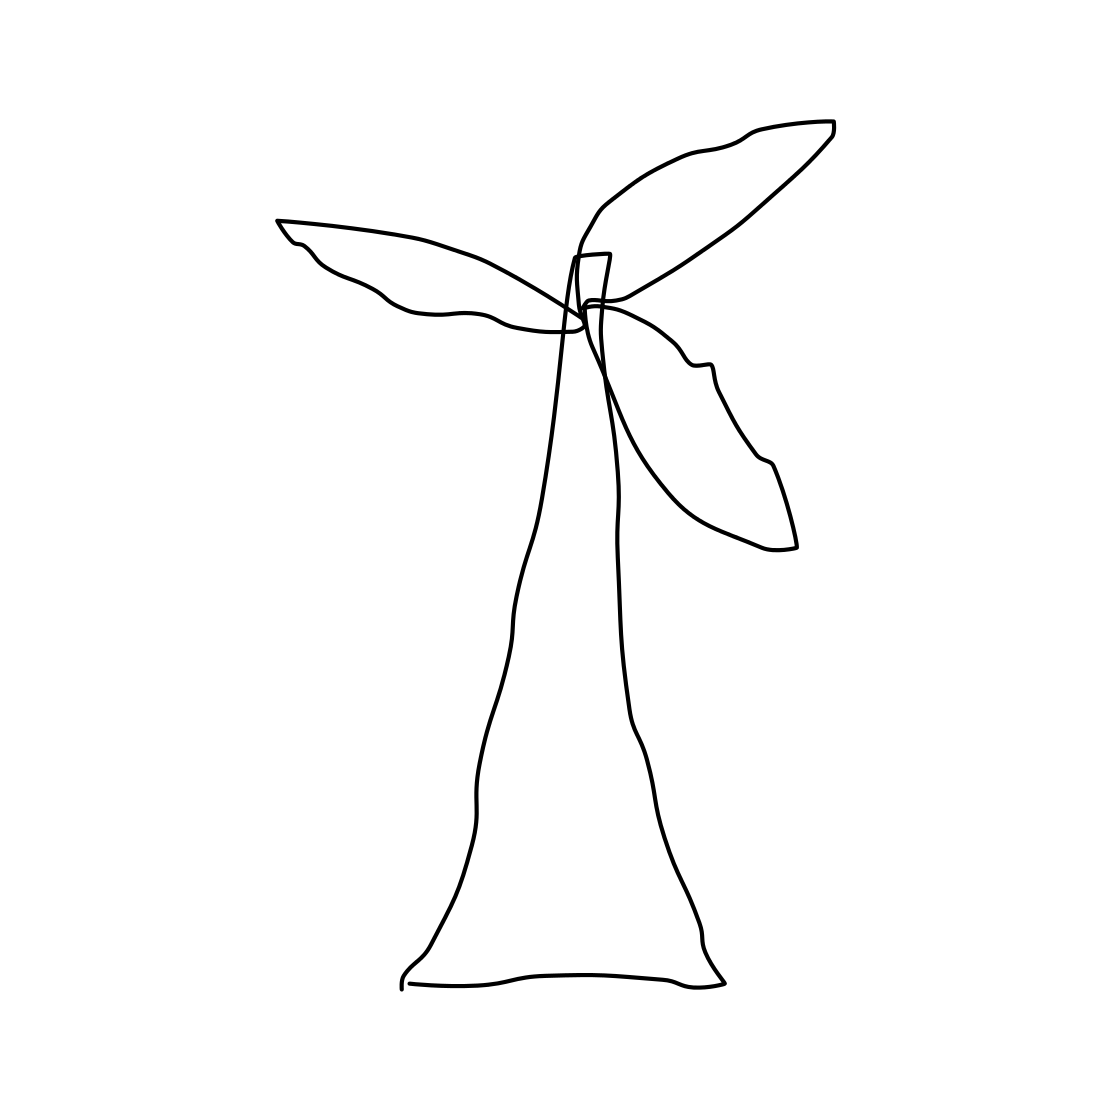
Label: windmill